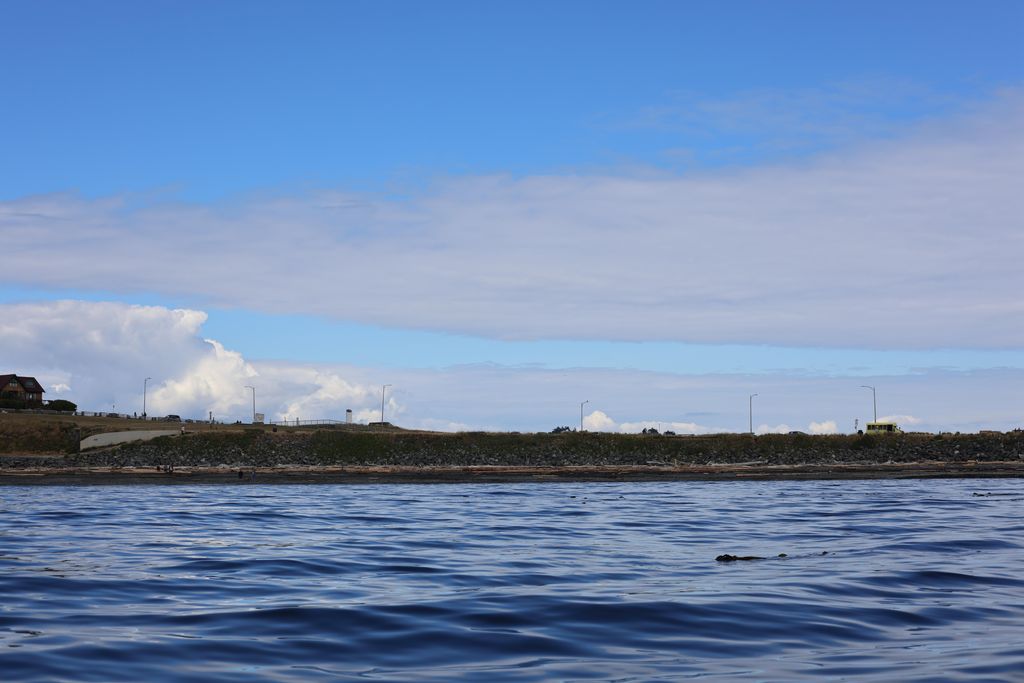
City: victoria